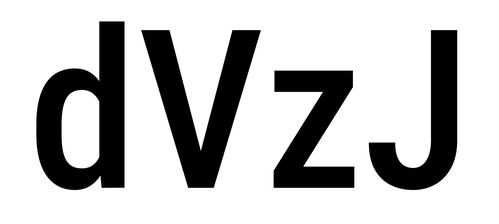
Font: Roboto_Condensed_Medium